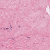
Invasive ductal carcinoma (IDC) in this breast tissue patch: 0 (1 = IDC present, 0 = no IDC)